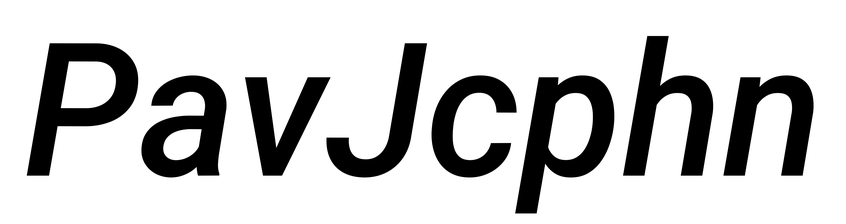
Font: Roboto-Italic_Medium_Italic